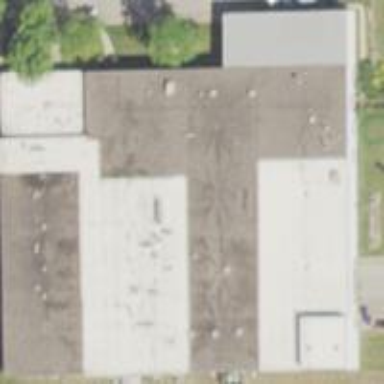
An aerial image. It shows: Building.